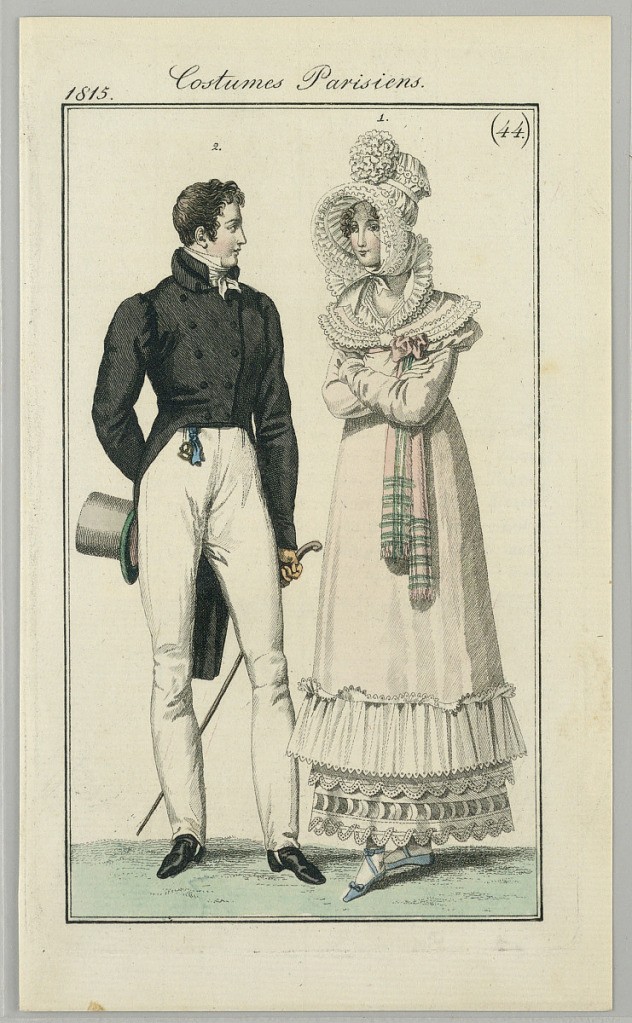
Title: Costumes Parisiens from Le Journal des Dames et des Modes, 1815, plate 44
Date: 1815
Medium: Hand-colored engraving on off-white laid paper
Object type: Print
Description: Woman's and man's clothing "à la angloise" from Journal des Dames et Des Modes, 1815.